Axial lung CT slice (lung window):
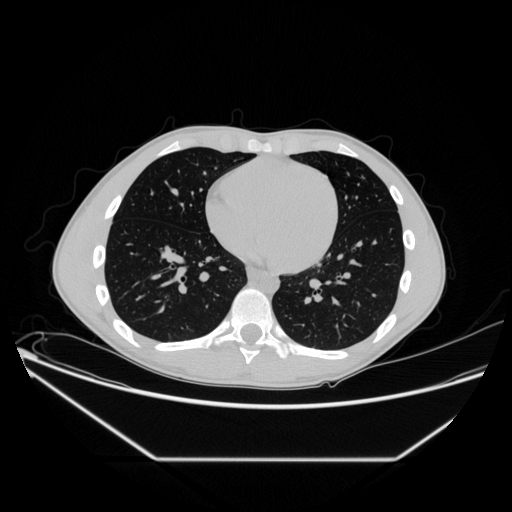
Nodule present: no